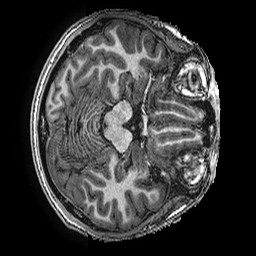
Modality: T1w
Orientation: axial
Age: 17
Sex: male
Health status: ill
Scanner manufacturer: ge
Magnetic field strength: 3 T
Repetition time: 0.00766 s
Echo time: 0.003476 s